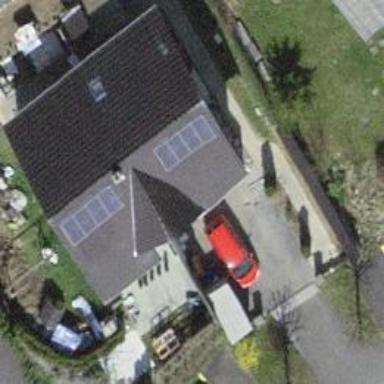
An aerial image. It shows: Solar photovoltaic panel generator.